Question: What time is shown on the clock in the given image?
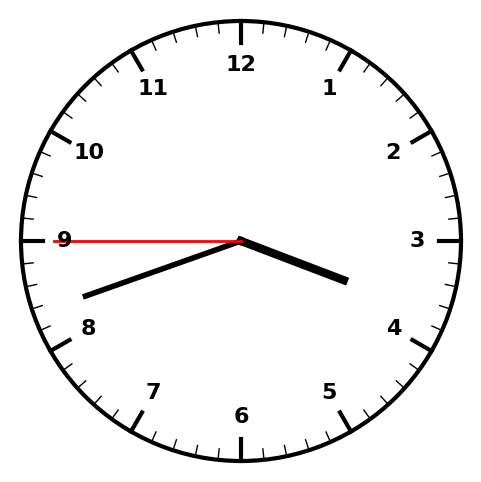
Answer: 03:41:45